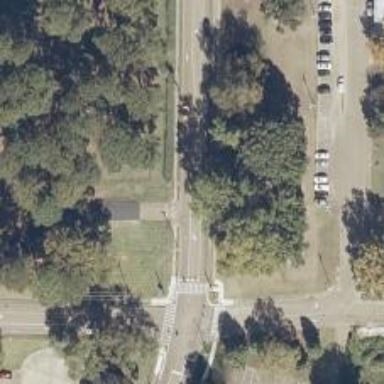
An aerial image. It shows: Marked road crossing.